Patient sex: M
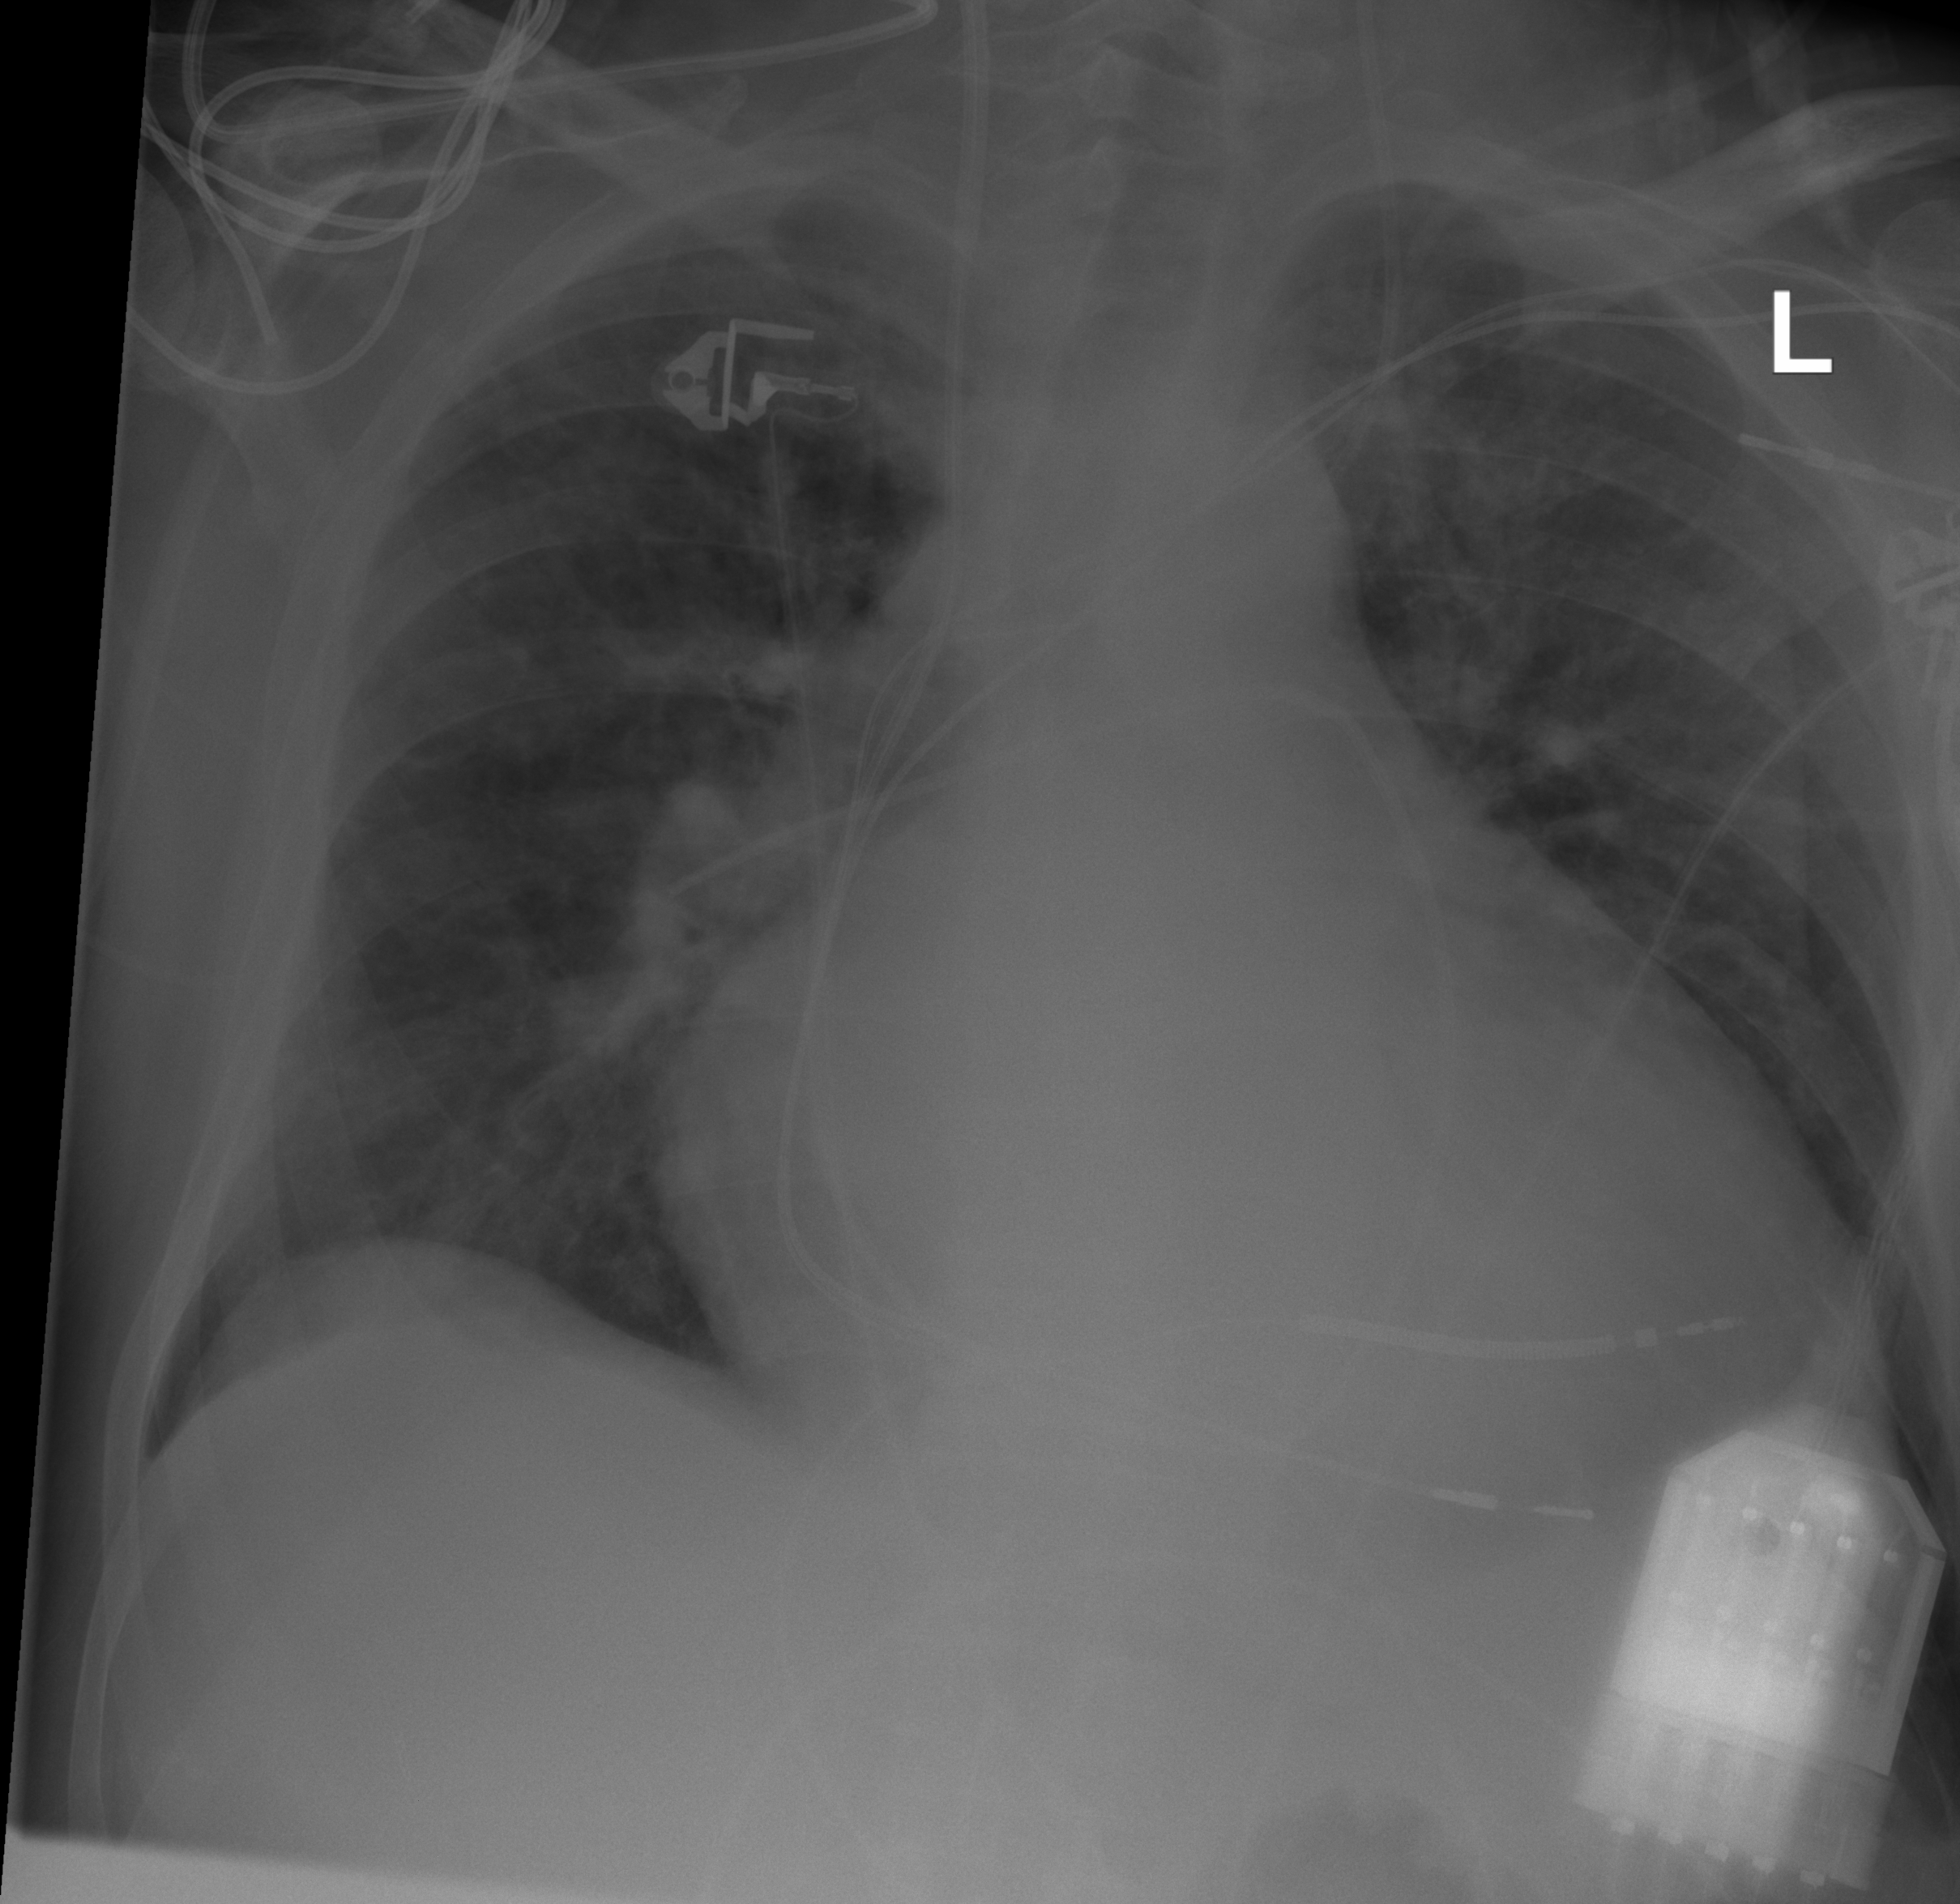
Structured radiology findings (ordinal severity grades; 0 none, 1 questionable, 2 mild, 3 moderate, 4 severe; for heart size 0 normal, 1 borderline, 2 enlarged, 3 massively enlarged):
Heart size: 3
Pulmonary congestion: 2
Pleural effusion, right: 0
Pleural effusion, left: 0
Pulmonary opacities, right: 1
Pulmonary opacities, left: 1
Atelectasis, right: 2
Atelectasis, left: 2